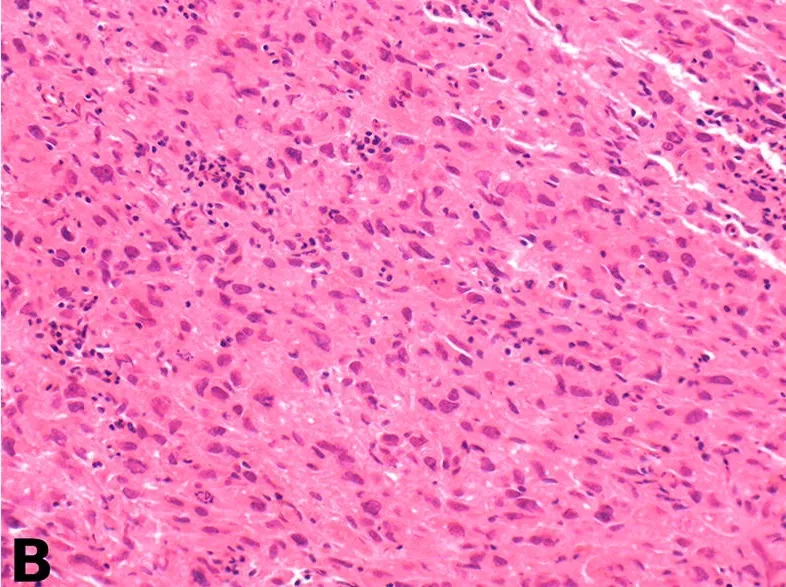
(H&E x200).
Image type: pathology (h&e)